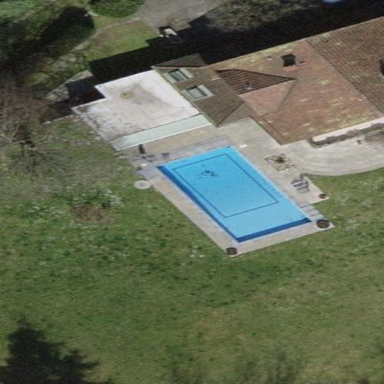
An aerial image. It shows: Outdoor swimming pool which is inground. This leisure land feature provides refreshing space for relaxation.